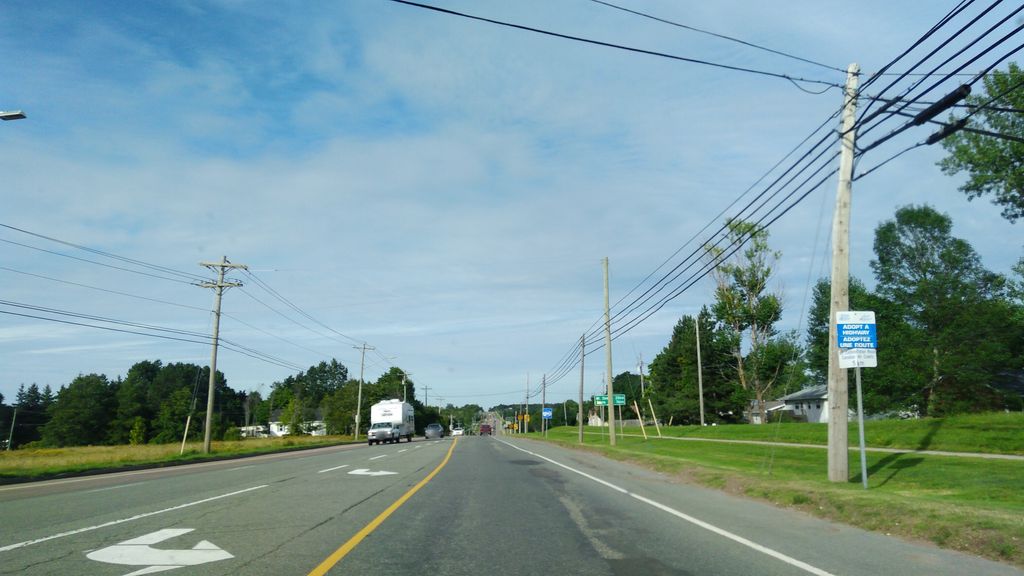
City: charlottetown